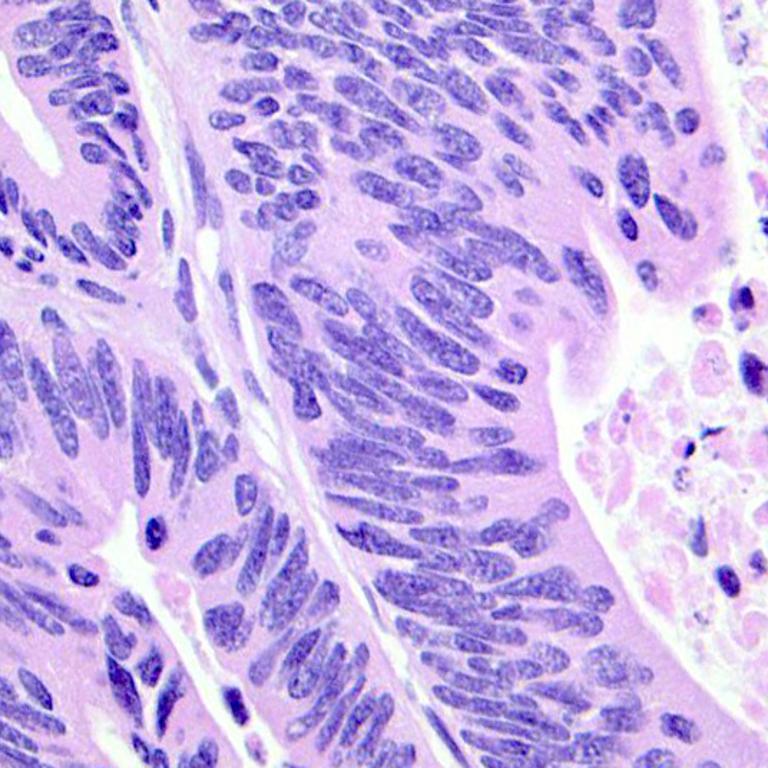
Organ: colon
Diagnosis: adenocarcinomas